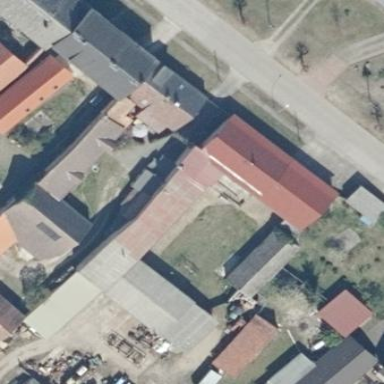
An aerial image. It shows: Residential building with gabled roof.